Field crop: tomato
Growth stage: 1
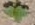
Species: solanum